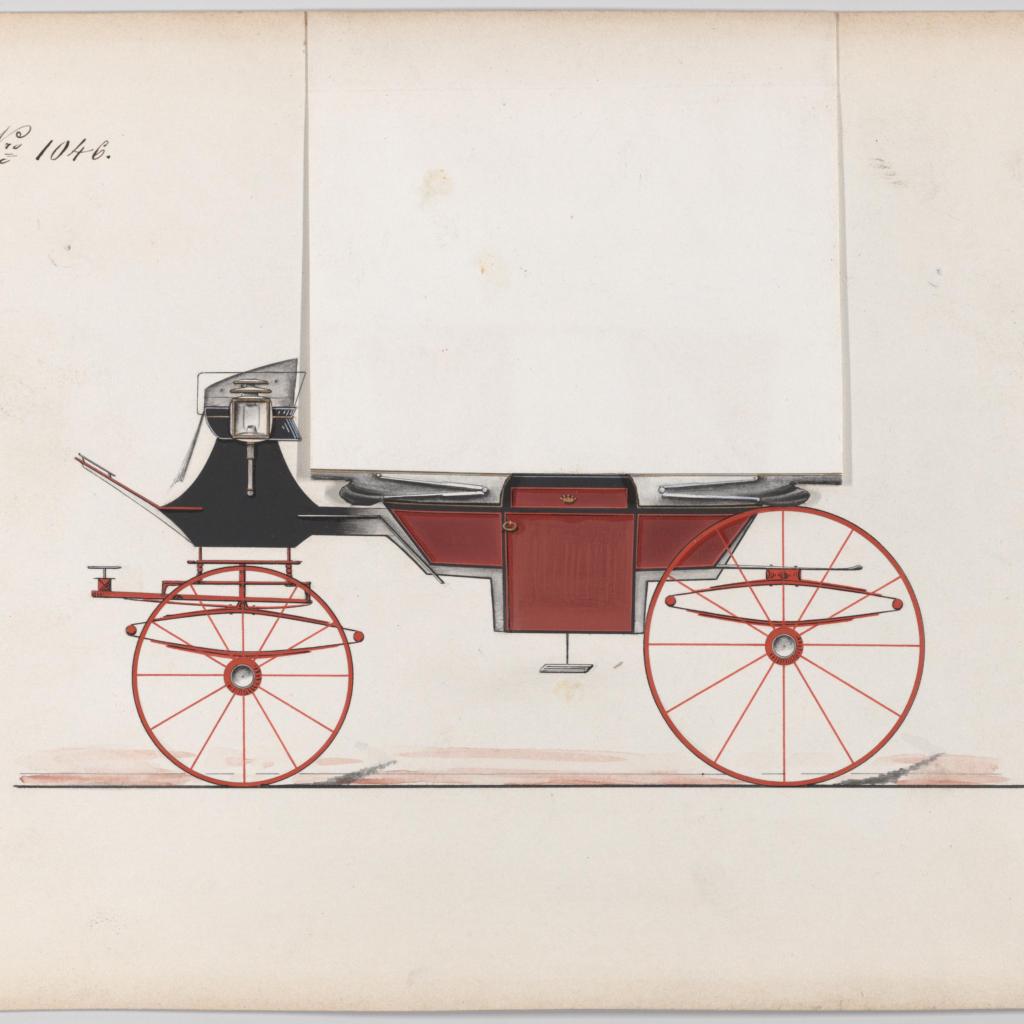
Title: Design for Landau, no. 1046
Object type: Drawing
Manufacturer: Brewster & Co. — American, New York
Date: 1850–70
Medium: Pen and black  ink, watercolor and gouache with gum arabic
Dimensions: sheet: 7 x 9 3/4 in. (17.8 x 24.8 cm)
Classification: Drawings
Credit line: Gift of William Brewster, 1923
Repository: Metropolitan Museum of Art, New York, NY